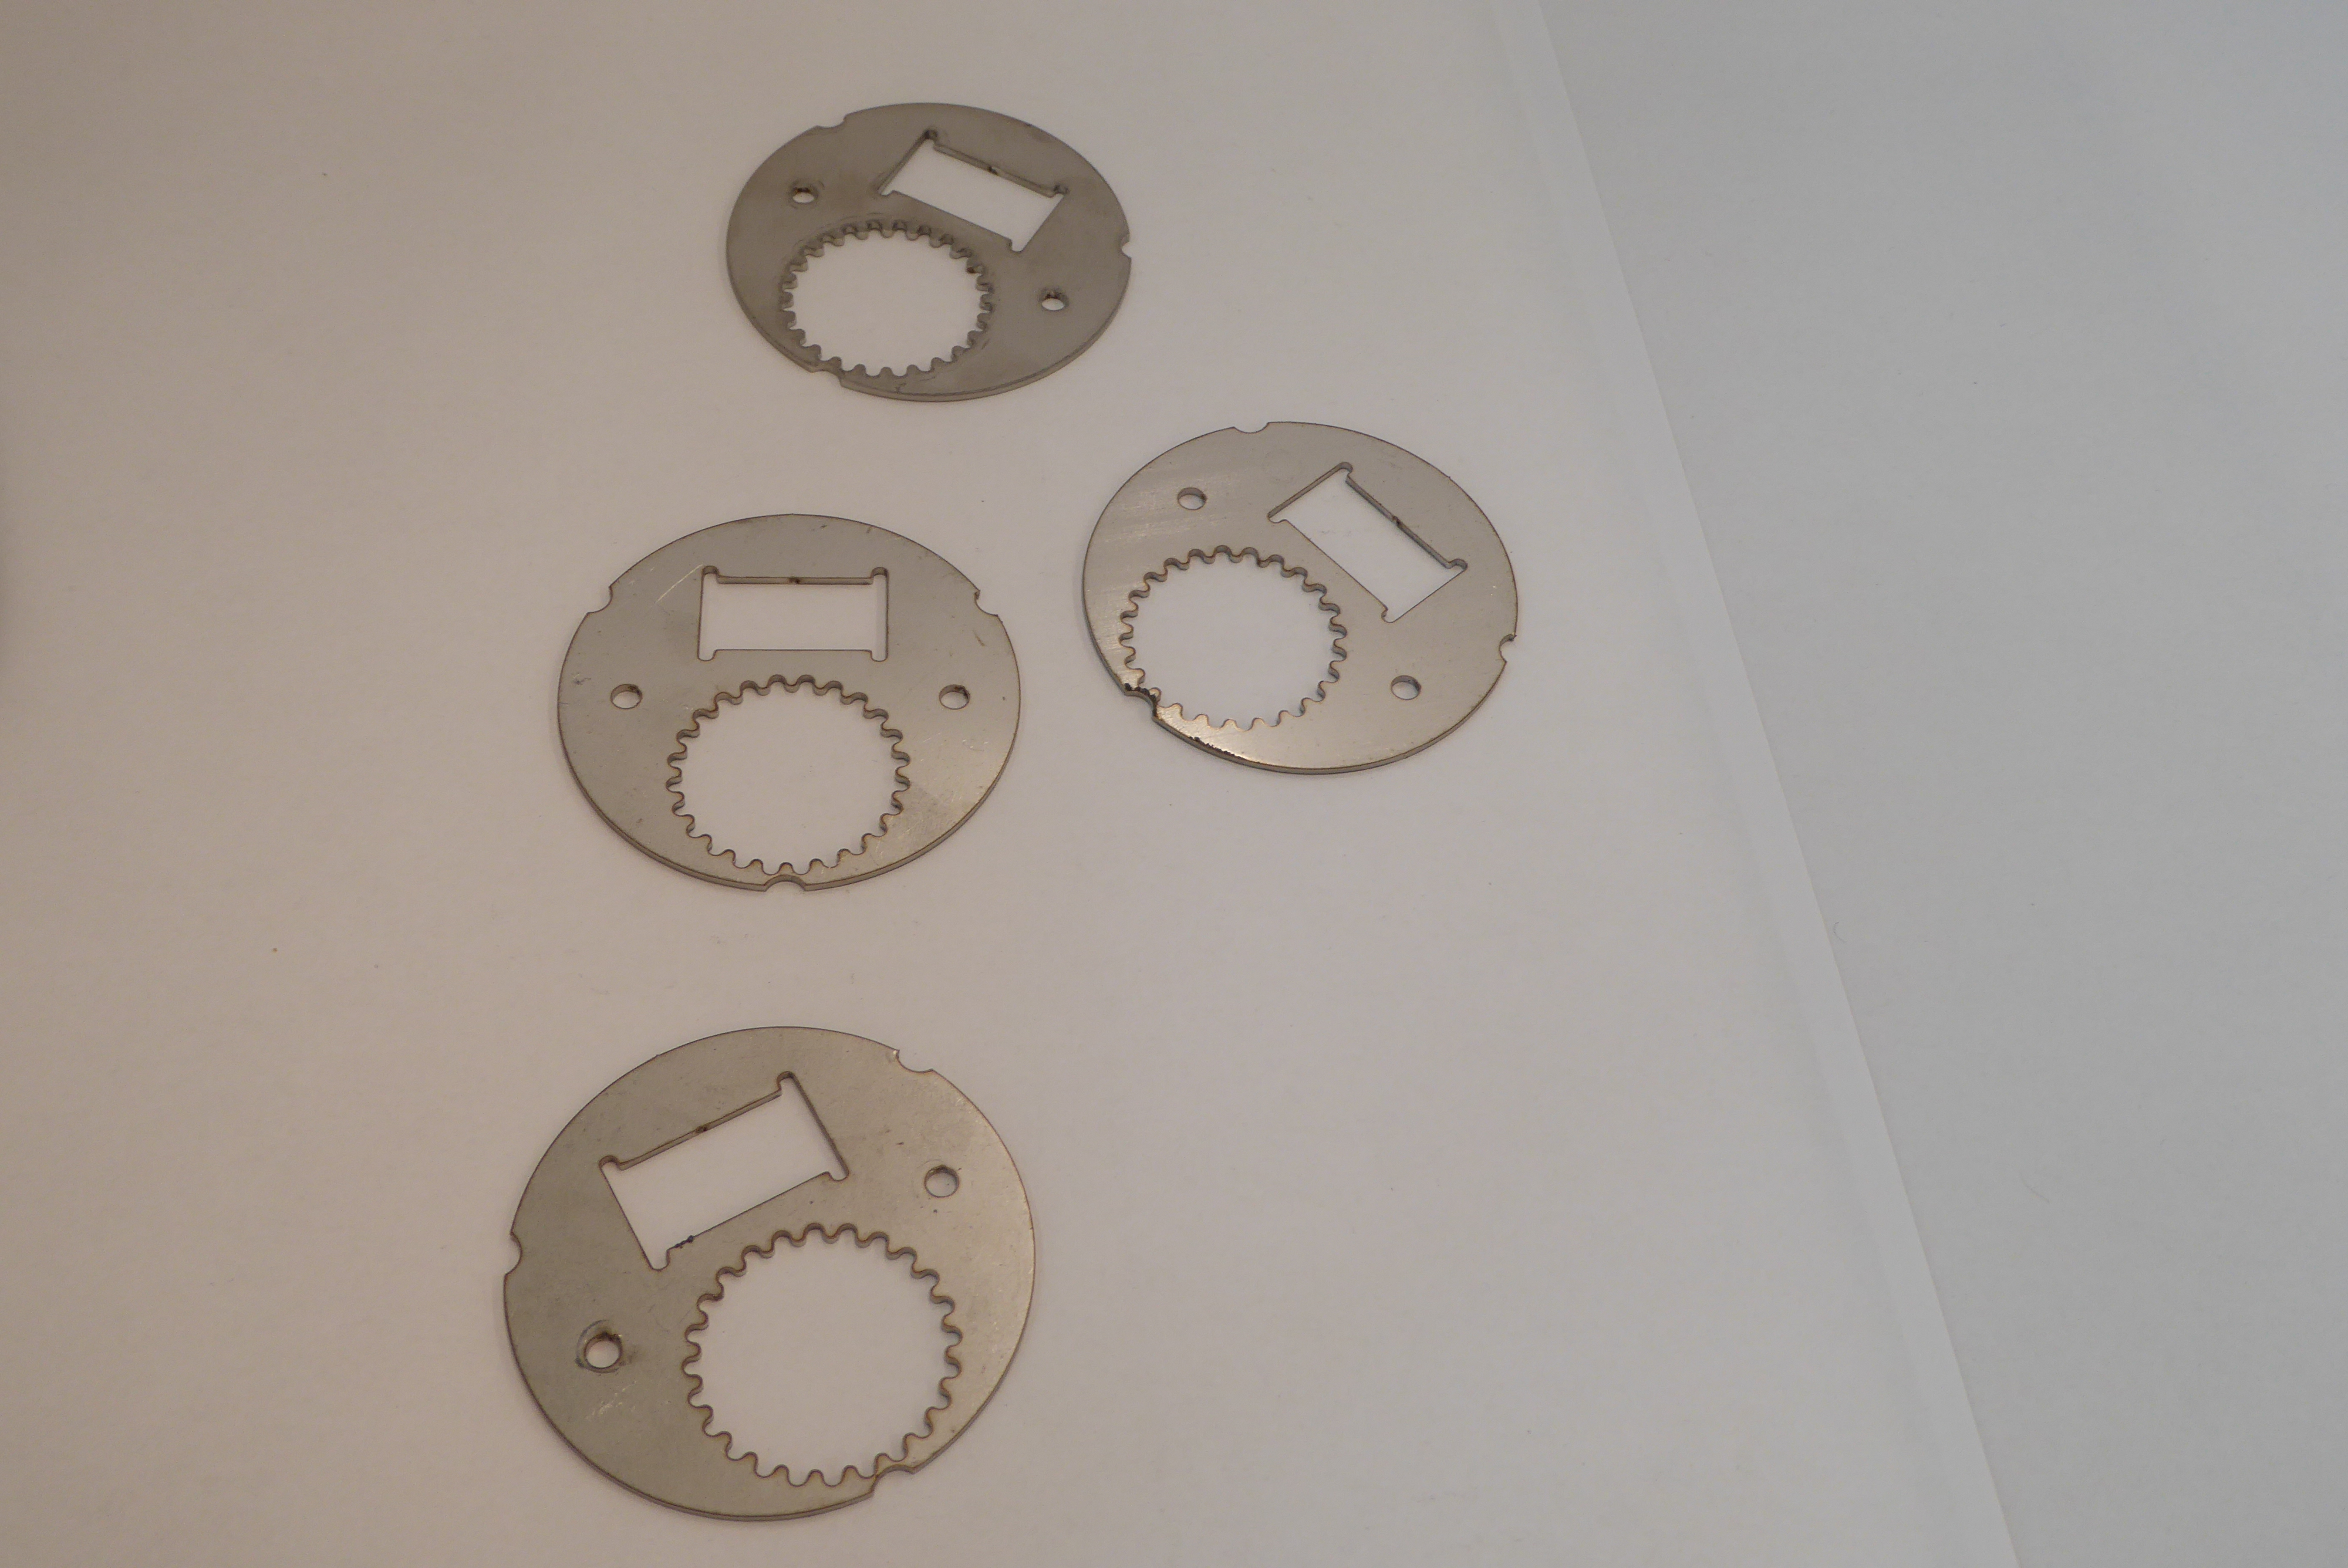
Label: Bottle Opener - Inlay